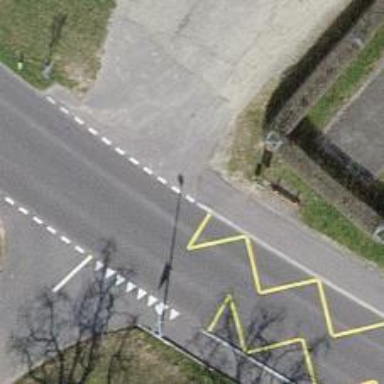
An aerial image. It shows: Bus stop with platform for public transport.